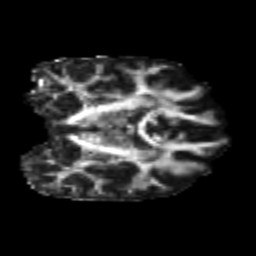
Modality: FA
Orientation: coronal
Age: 21
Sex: female
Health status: healthy
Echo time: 0.074 s